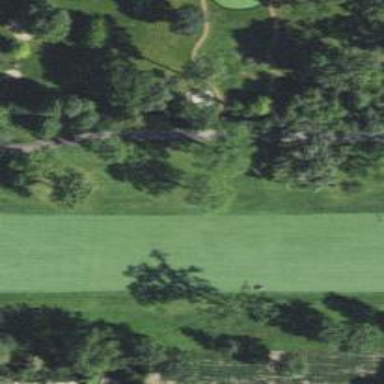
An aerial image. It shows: View of golf hole.